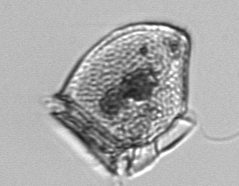
Label: Dinophysis_norvegica